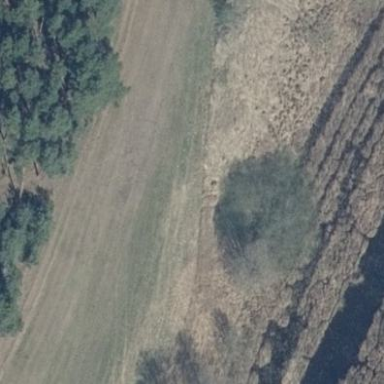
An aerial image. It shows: Reedbed in wetland area.